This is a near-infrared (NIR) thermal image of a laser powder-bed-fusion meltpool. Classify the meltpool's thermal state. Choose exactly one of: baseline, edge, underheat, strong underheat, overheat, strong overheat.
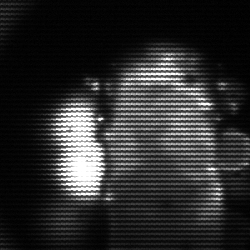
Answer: strong underheat